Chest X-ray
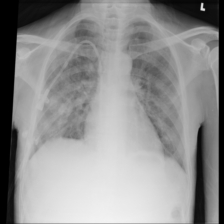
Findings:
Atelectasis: negative
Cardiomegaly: negative
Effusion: negative
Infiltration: positive
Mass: negative
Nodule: positive
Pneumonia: negative
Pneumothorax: negative
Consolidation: negative
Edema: negative
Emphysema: negative
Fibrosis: negative
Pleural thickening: negative
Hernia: negative